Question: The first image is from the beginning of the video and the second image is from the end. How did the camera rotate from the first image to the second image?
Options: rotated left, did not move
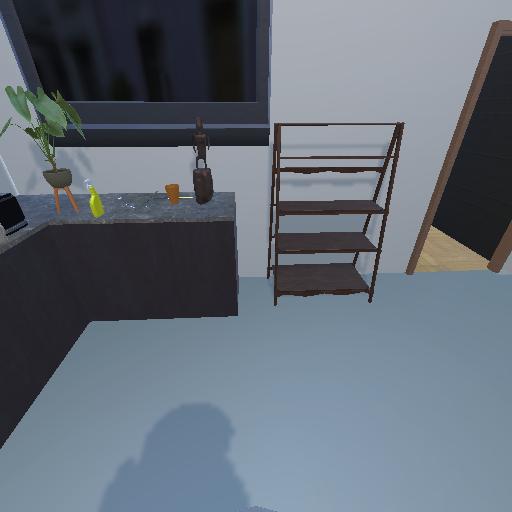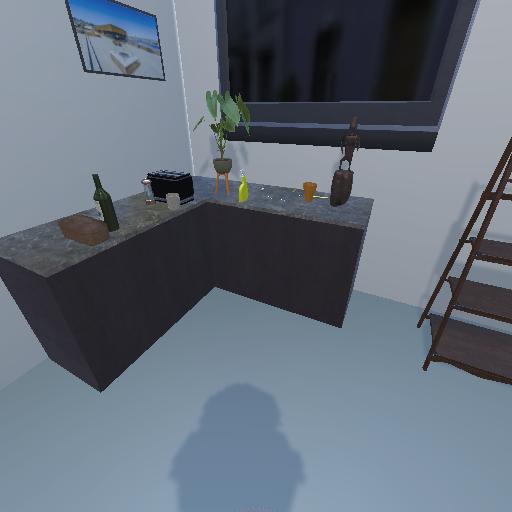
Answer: rotated left